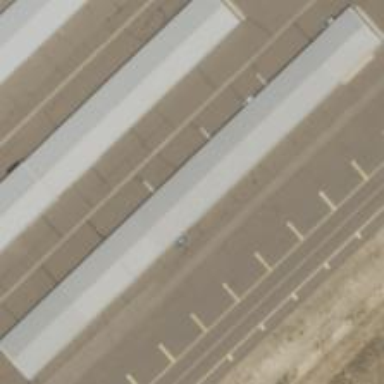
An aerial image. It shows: Hangar building located at airport.